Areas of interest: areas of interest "Bank"
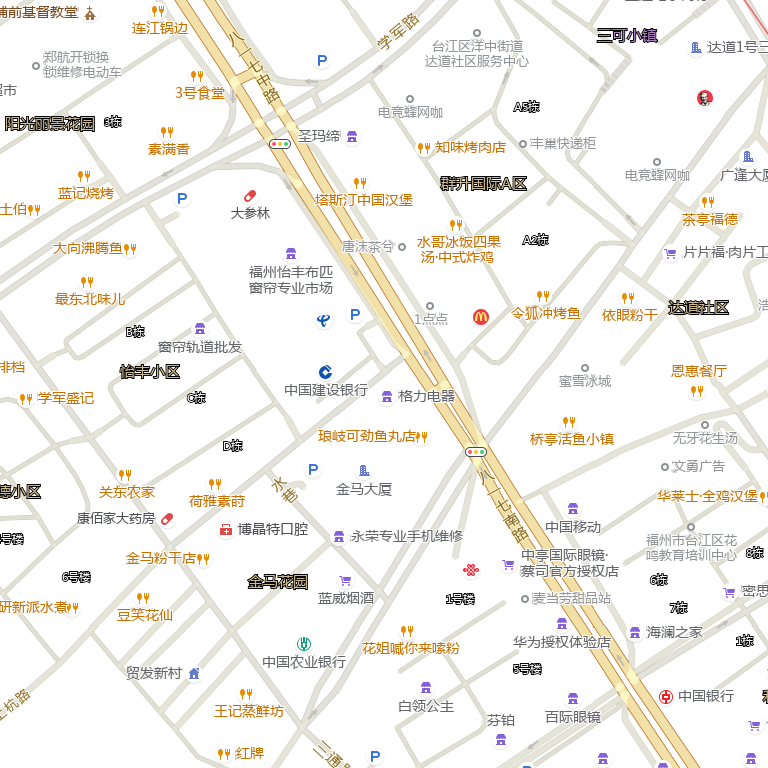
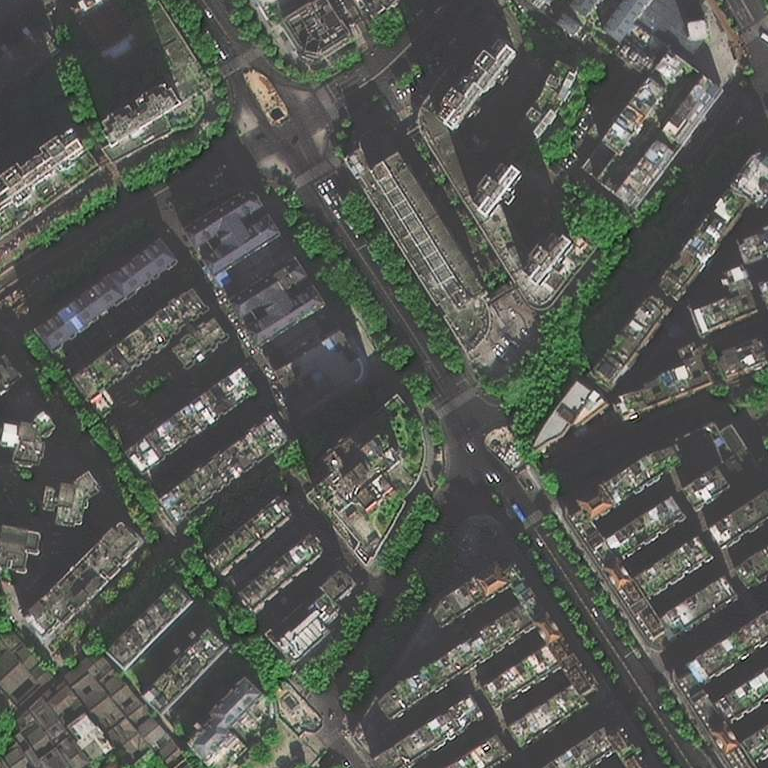